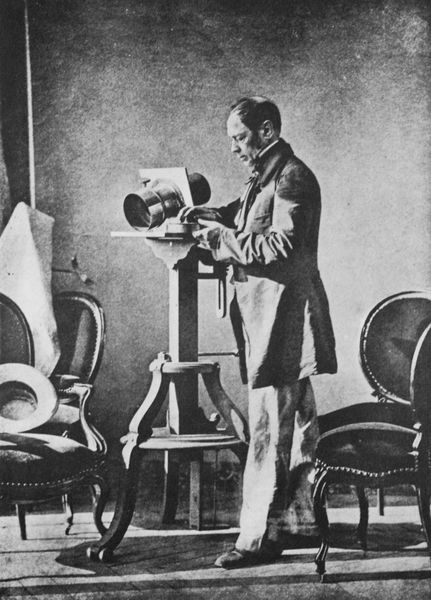
Titel: Selbstporträt im Atelier
Künstler: Hippolyte Bayard
Schlagwörter: dunkel, hand, kopf, körper, mann, schatten, weiß, fenster, finger, frankreich, frisur, grau, haar, hell, holz, hut, licht, mund, nase, ohr, profil, raum, schwarz, stirn, stuhl, stühle, tisch, zimmer, blick, tuch, rock, alt, anzug, hose, jacke, mütze, wand, arm, arme, augen, barock, falten, gesicht, kleidung, kragen, mensch, stehen, ärmel, bild, bildnis, hände, innenraum, instrument, möbel, portrait, porträt, schauen, vorhang, sonne, boden, auge, haare, interieur, mantel, sessel, stehend, stoff, innen, lippen, schultern, arbeit, beine, bein, füße, ruhe, liegen, lehne, beobachten, parkett, schuhe, arbeiten, tag, massiv, dielen, beobachter, chair, cushion, hands, hat, white, window, frack, armchair, black, chairs, chaise, dark, falte, fauteuil, gray, hair, interior, nose, old, parlor, parlour, polster, room, sleeve, table, wall, strohhut, glatze, atelier, picture, floor, gestell, holzdielen, nägel, gehrock, foto, fotografie, photographie, gerät, schwarz weiss, brille, stehkragen, bedienung, schuh, kotletten, wissenschaftler, photo, profile, wood, schreiben, man, ear, forscher, feet, male, stand, suit, mobiliar, fernrohr, stange, fernglas, light, paper, einrichtung, black and white, shadow, coat, mouth, boots, jacket, victorian, person, rohr, studio, arma, human, fotostudio, arms, clothes, historical, projektion, linse, bald, balding, inspection, observe, pants, shoe, shoes, map, säubern, circle, circles, legs, figure, astronomie, nadar, work, working, häde, polsternägel, astronom, trousers, pant, messgerät, aparat, apparat, pedestal, standing, fotograf, requisiten, optik, photograph, photography, fotoapparat, kamera, stativ, medium, fotoatelier, gentlemen, apparatur, disderi, requisite, bold, objektiv, focus, laterna magica, equipment, medien, teleskop, appatrat, barockstühle, gehmantel, photographer, mikroskop, atlier, machine, b&w, 19th century, telescope, camera, science, support, optics, photograh, astronomy, futuristic, nails, pedastal, vintage, baldness, tripod, brim, write, persn, 19 century, side burns, invention, astronom#, scientist, lens, concentrated, victorian era, mutton chops, mickroscop, microscope, device, scope, talbot, experiment, bald spot, stnad, natural philosopher, astronomer, slacks, chai, inventor, edison, pate, mixing, half-bald head, wohnzimmer, 19 jh, 사진, 의자, ti, armchairs, photograph camera old toilet man monochrome, implement, stetoskop, researcher, adjusting, stereoscopic, lense, boldness, two chairs, cotelettes